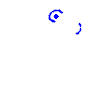
Particle: pion